Question: The image presents a logarithmic graph. I want to create a similar graph using MS Chart control. I know there is a way to convert normal graph to logarithmic graph but i am not able to create vertical and horizontal axes lines (light gray in color) similar to the graph below.

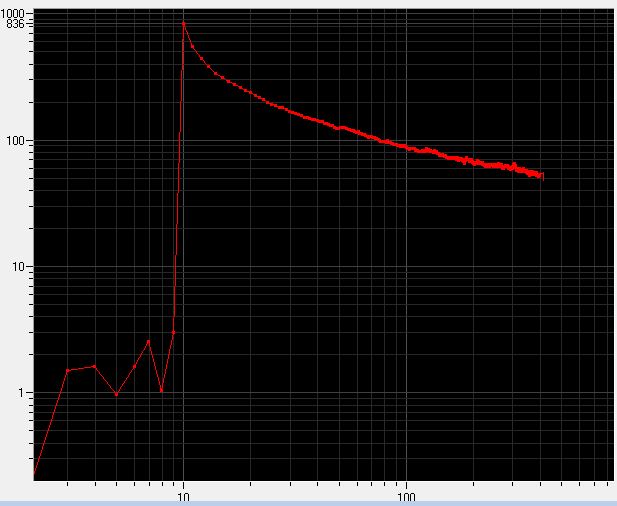
Answer: You could try to set the chart's axes 'IsLogarithmic' property to 'true' and set up their 'MinorGrid' as follows:
'''
private static void SetupAxis(Axis axis)
{
// Set the logarithmic scale mode:
axis.IsLogarithmic = true;
// Enable the minor grid lines:
axis.MinorGrid.Enabled = true;
// Set the color of the minor grid lines:
axis.MinorGrid.LineColor = Color.Gray;
// Set the inverval to 1:
axis.MinorGrid.Interval = 1;
// Enable the major grid lines:
axis.MajorGrid.Enabled = true;
// If not set, the major grid lines are defaulted to the black color
}
'''
Usage:
'''
ChartArea area = chart1.ChartAreas[0];
SetupAxis(area.AxisX);
SetupAxis(area.AxisY);
'''